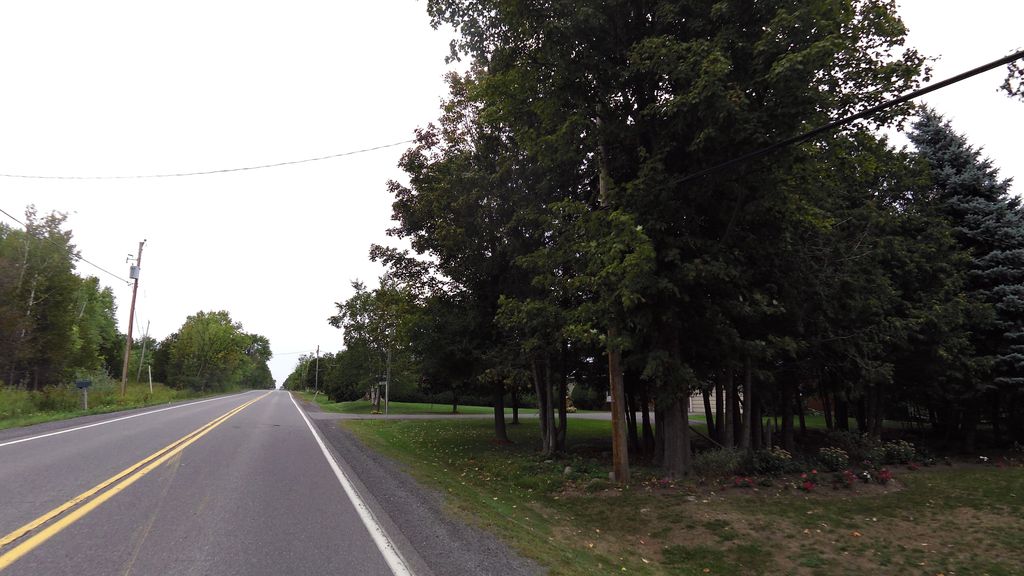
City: ottawa-gatineau